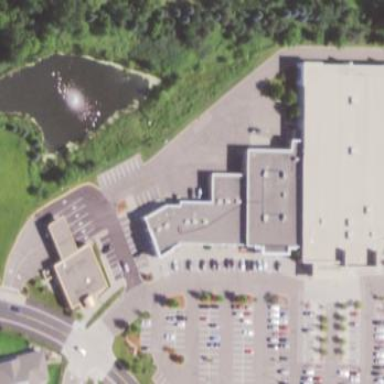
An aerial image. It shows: Retail building.